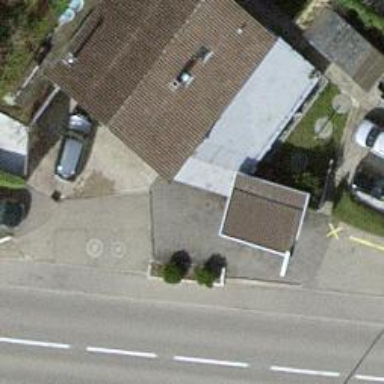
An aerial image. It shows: Fuel station.